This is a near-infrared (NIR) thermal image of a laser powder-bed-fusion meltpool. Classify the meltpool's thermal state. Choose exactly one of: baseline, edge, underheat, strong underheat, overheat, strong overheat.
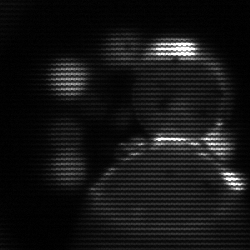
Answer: edge